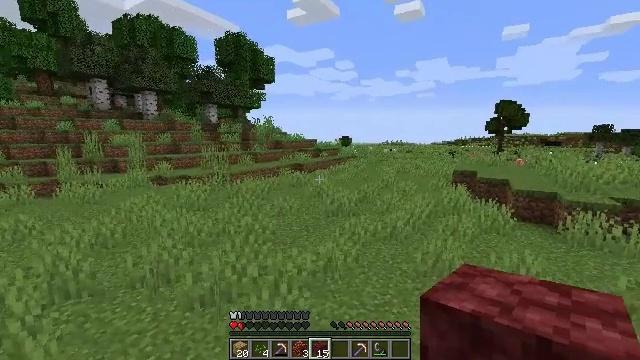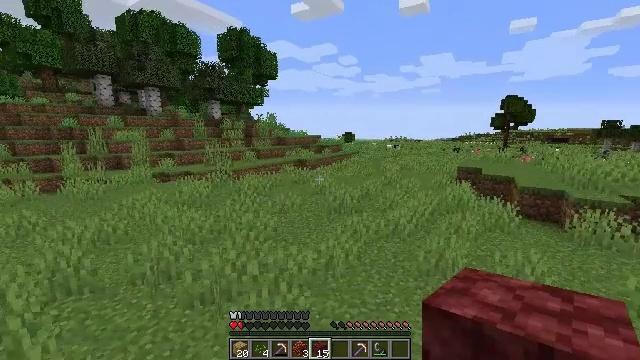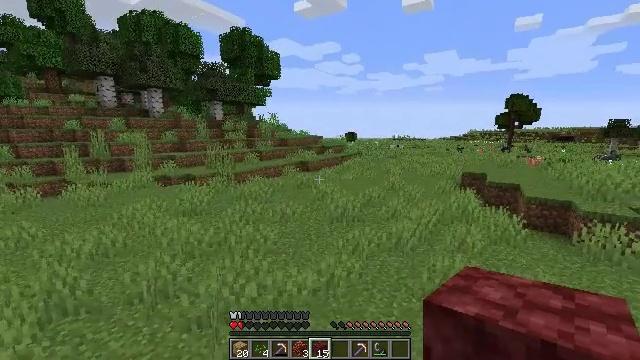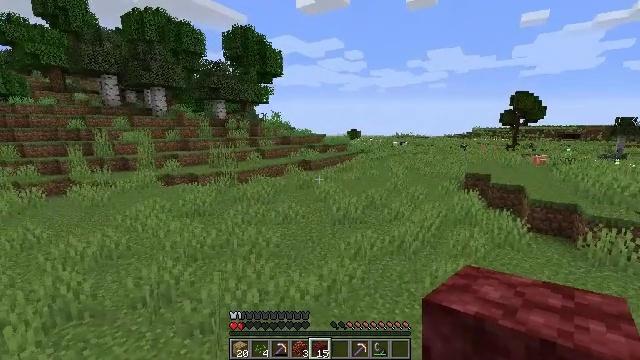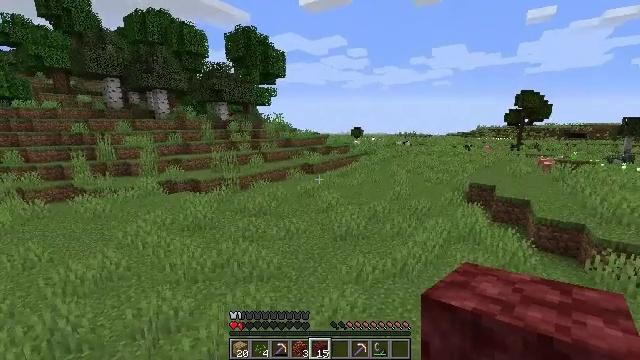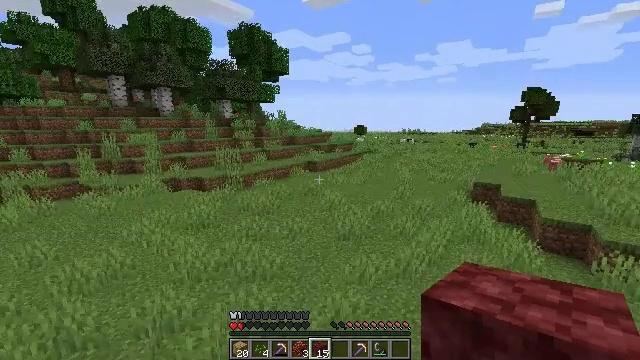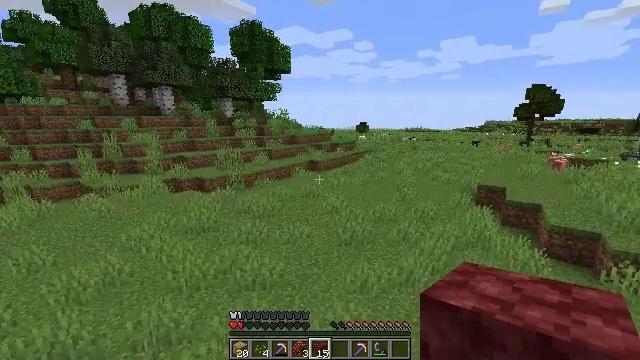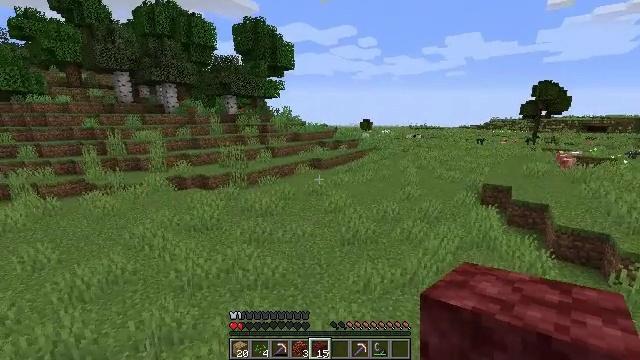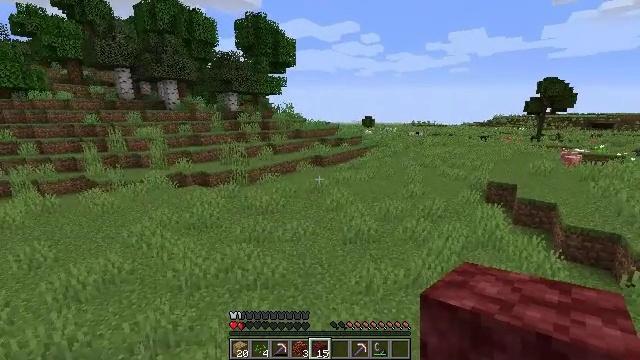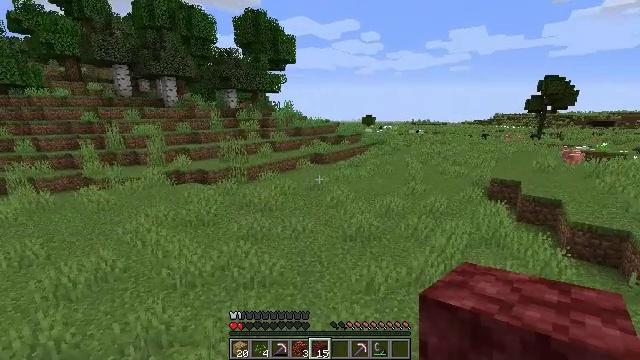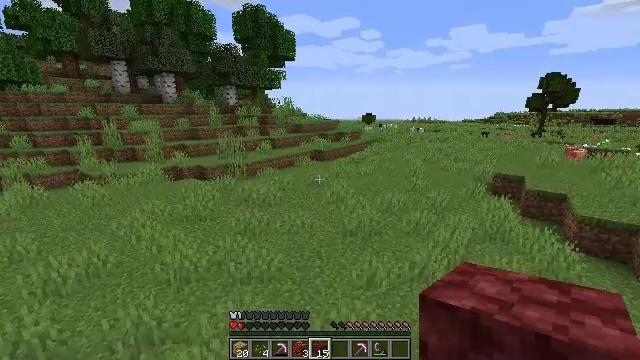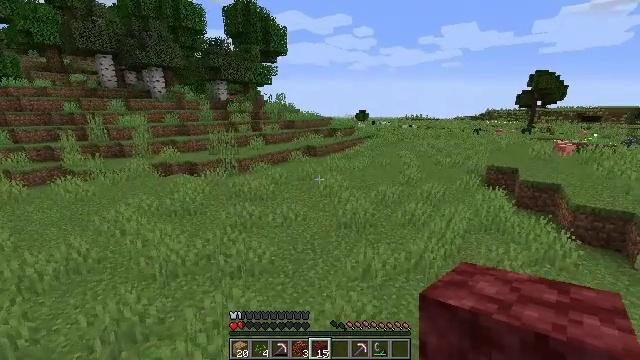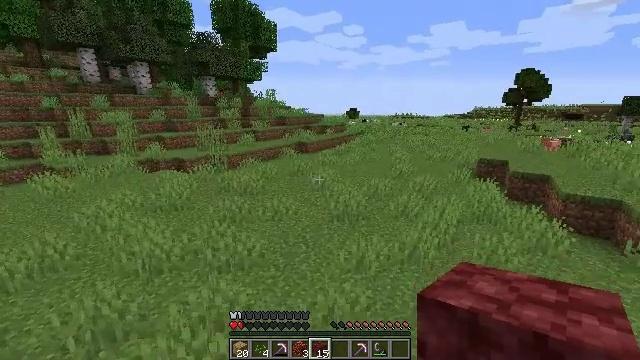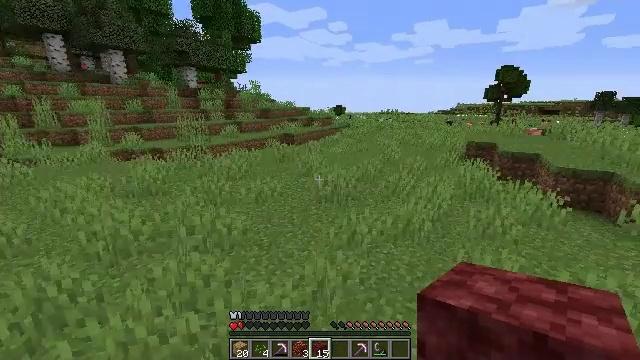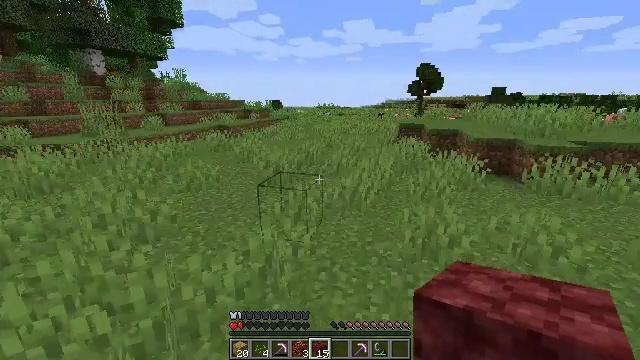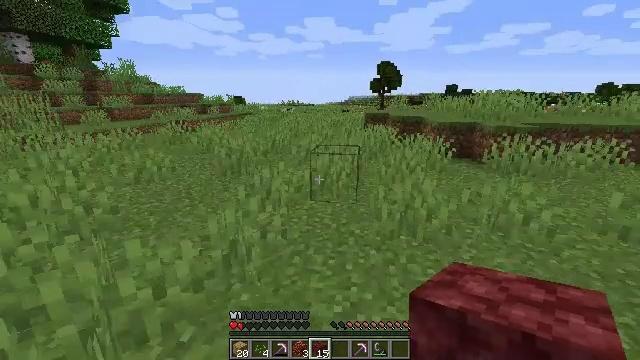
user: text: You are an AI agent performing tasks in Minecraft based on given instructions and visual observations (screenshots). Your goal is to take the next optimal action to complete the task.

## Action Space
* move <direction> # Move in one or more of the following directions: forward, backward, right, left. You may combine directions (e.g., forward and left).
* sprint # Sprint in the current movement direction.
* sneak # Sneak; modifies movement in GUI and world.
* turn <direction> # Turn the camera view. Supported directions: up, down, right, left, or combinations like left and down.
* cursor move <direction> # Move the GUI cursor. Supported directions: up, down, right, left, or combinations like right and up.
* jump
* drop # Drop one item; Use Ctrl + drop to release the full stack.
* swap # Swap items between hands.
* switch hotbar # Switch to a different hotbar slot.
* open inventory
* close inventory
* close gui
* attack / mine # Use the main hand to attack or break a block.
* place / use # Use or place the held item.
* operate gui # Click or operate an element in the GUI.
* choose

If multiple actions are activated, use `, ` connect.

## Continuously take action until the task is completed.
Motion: motion action
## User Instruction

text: Gather stone by using a pickaxe.
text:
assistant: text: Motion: move forward, jump
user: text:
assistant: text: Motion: move forward, jump
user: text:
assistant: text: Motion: move forward, jump
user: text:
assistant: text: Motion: move forward, jump
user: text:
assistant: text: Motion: move forward
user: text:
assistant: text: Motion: move forward
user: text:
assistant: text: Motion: move forward
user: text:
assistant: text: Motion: move forward
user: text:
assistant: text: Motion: move forward
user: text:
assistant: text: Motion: move forward
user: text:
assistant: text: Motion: move forward, turn right
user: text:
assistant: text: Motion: move forward, turn right
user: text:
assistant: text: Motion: move forward, turn right
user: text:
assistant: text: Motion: move forward, turn right, jump
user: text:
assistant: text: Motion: move forward, turn right, jump
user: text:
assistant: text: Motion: move forward, turn right, jump
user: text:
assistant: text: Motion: move forward, turn right, jump
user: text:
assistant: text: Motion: move forward, jump
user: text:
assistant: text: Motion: move forward, turn right, jump
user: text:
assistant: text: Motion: move forward, turn right, jump
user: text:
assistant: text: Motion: move forward, turn right, jump
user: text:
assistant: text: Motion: move forward, jump
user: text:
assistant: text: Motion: move forward, jump
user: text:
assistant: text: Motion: move forward, jump
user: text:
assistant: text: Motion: move forward, jump
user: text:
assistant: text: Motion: move forward, jump
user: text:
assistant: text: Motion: move forward, jump
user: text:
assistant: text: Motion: move forward, jump
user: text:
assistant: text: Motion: move forward, jump
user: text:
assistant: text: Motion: move forward, jump